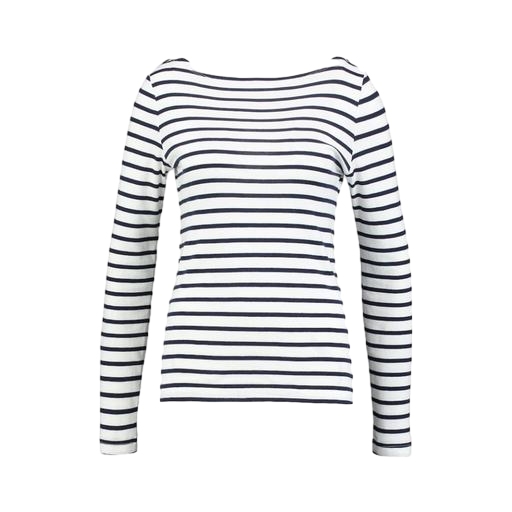
white le nautical long-sleeved top, white long-sleeved striped top, bateau shirt, white background